Field crop: maize
Growth stage: 2
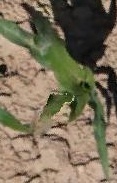
Species: maize